Question: I thought I understood how CSS selectors worked, the more specific selectors override less specific selectors:
'#ids > .classes > element > :attribute'
I have an element that gets a default 'box-shadow' color with 'input:focus' as its selector. When I add style to override that property, the default box-shadow color gets applied. Ignore the horrible selectors for now, I was just trying to get it to work:

Am I missing something? By all my understanding, the 'box-shadow' with the 'input:focus' selector should be overwritten.
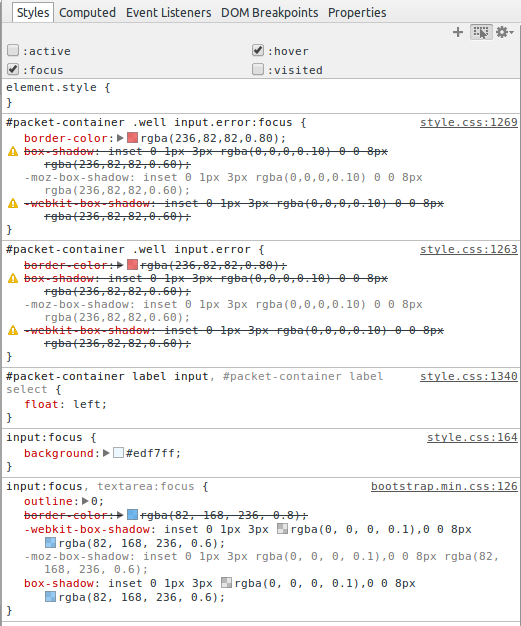
Answer: The box-shadow values had their commas stripped from the styles due to the preprocessor I'm using. Changing how the box-shadow properties were being generated fixed the problem.